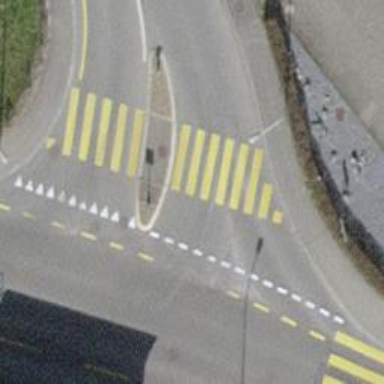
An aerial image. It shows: Uncontrolled zebra crossing with central island.